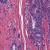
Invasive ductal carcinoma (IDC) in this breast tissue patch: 0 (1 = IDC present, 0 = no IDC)